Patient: sex F, age 66
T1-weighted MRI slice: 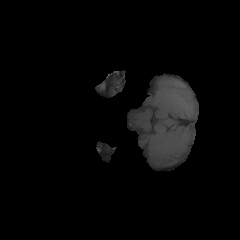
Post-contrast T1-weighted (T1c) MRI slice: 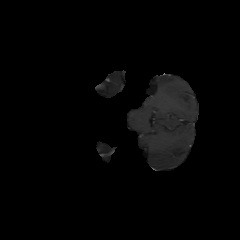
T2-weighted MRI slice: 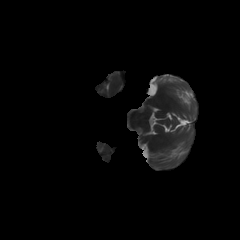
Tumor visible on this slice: no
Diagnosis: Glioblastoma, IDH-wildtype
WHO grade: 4